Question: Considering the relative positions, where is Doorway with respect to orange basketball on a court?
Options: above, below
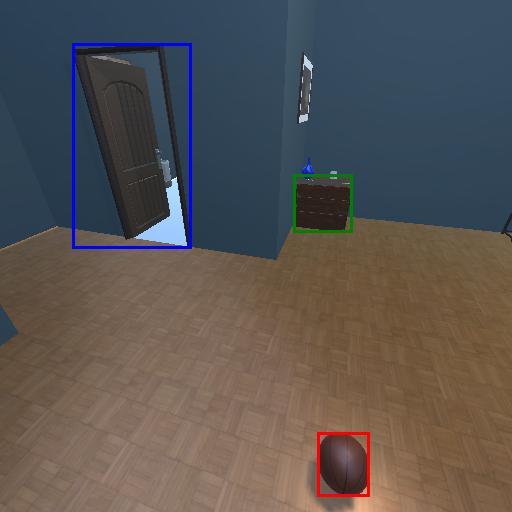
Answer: above